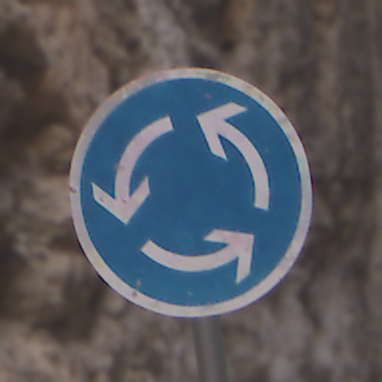
Verkehrszeichen: Kreisverkehr
Umgebung: Outdoor, Urban
Tageszeit: Midday
Wetter: PartlyCloudy
Licht: Natural
Jahreszeit: NotSpecified
Kontrast: MediumContrast